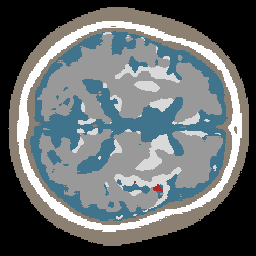
Label: lesion